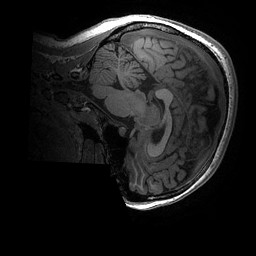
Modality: T1w
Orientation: sagittal
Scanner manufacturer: ge
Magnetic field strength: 3 T
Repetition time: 0.008156 s
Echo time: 0.00318 s